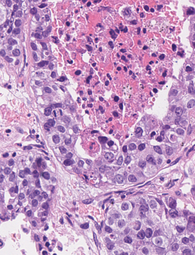
Tumor epithelial tissue: yes
Tumor-associated stroma tissue: yes
Normal tissue: no